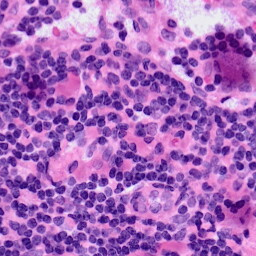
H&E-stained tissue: LymphNode